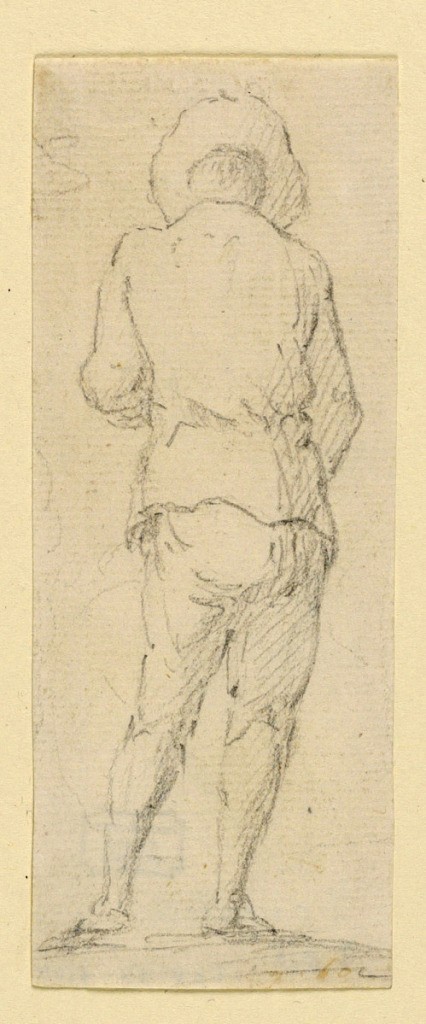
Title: A Standing Man
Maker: Luigi Vanvitelli, Italian, 1700 – 1773
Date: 1700–1773
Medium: Black crayon on paper
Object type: Drawing
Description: A standing man in a brimmed hat, viewed from behind.